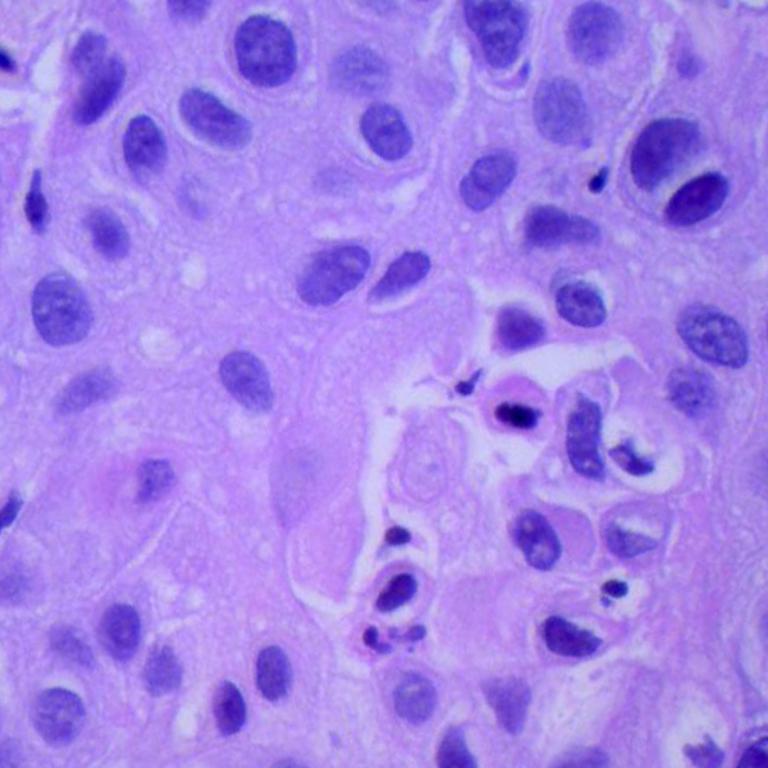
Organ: lung
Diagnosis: squamous carcinomas